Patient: sex M, age 35
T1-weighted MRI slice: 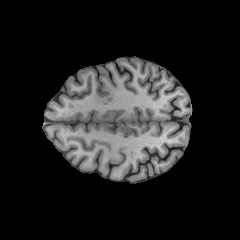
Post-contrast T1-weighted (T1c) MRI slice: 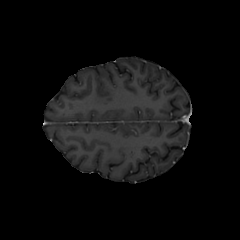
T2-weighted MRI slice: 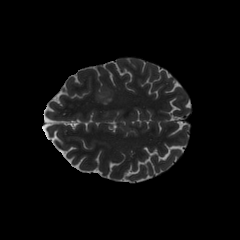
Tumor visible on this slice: yes
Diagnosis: Astrocytoma, IDH-mutant
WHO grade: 3